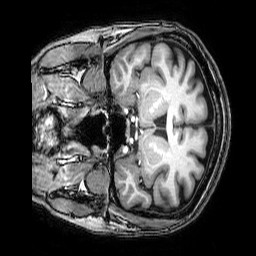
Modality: T1w
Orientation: coronal
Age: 54
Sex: female
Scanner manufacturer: philips
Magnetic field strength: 3 T
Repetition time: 0.008113 s
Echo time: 0.003709 s